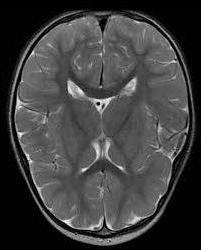
Label: notumor